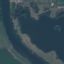
Land use / land cover: River